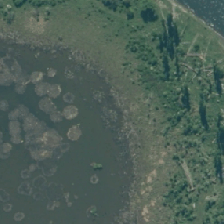
Land cover: herbaceous_freshwater_vege